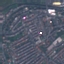
Land use / land cover: Residential